Question: I have my CListCtrlEx derived from CListCtrl. This list have style LVS_REPORT, LVS_OWNERDRAWFIXED and LVS_EX_GRIDLINES. I have added possibility to change font for this list. This works fine, but there is one bad thing - if I change font and before that I have not been scrolling list, then all list items redraws right, but if I have done scrolling before font changing, then list items redraws a little bit upper or lower than list grid horizontal lines, i. e. items text becomes overlapped by grid lines.
Here is how I changing list font:
'''
LRESULT CListCtrlEx::OnSetFont(WPARAM wParam, LPARAM)
{
LRESULT res = Default();
CRect rc;
GetWindowRect(&rc);
WINDOWPOS wp;
wp.hwnd = m_hWnd;
wp.cx = rc.Width();
wp.cy = rc.Height();
wp.flags = SWP_NOACTIVATE | SWP_NOMOVE | SWP_NOOWNERZORDER | SWP_NOZORDER;
SendMessage(WM_WINDOWPOSCHANGED, 0, (LPARAM)&wp);
return res;
}
void CListCtrlEx::MeasureItem(LPMEASUREITEMSTRUCT lpMeasureItemStruct)
{
HDC hDC = ::GetDC(NULL);
CFont* pFont = GetFont();
HFONT hFontOld = (HFONT)SelectObject(hDC, pFont->GetSafeHandle());
CRect rect;
DrawText(hDC, _T(" "), 1, rect, DT_SINGLELINE | DT_CALCRECT);
lpMeasureItemStruct->itemHeight = rect.bottom - rect.top;
SelectObject(hDC, hFontOld);
::ReleaseDC(NULL, hDC);
}
'''

UPD:
three people have clicked button UP and nobody knows what it can be? :(
here's the class code
<URL> .h
<URL> .cpp
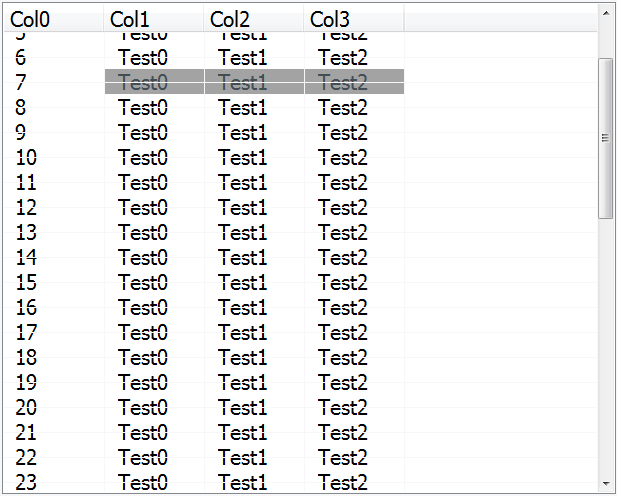
Answer: I tried your code, it looks like ListView is exchanging messages with scroller, the header is also being resized, it's not really worth investigating. It's fine if you just set position to zero, you can save the old position and put it back.
'''
void CListCtrlEx::SetupFont(int nSize, const CString& strName)
{
int saveIndex = GetTopIndex();
EnsureVisible(0, 0);
if (m_pFont.get()) m_pFont.get()->DeleteObject();
VERIFY(m_pFont.get()->CreatePointFont(nSize, strName));
SetFont(m_pFont.get());
//This scrolls to bottom, it ensures saveIndex will end up on top
//once the next EnsureVisible is called
if (GetItemCount())
EnsureVisible(GetItemCount() - 1, 1);
EnsureVisible(saveIndex, 1);
}
'''